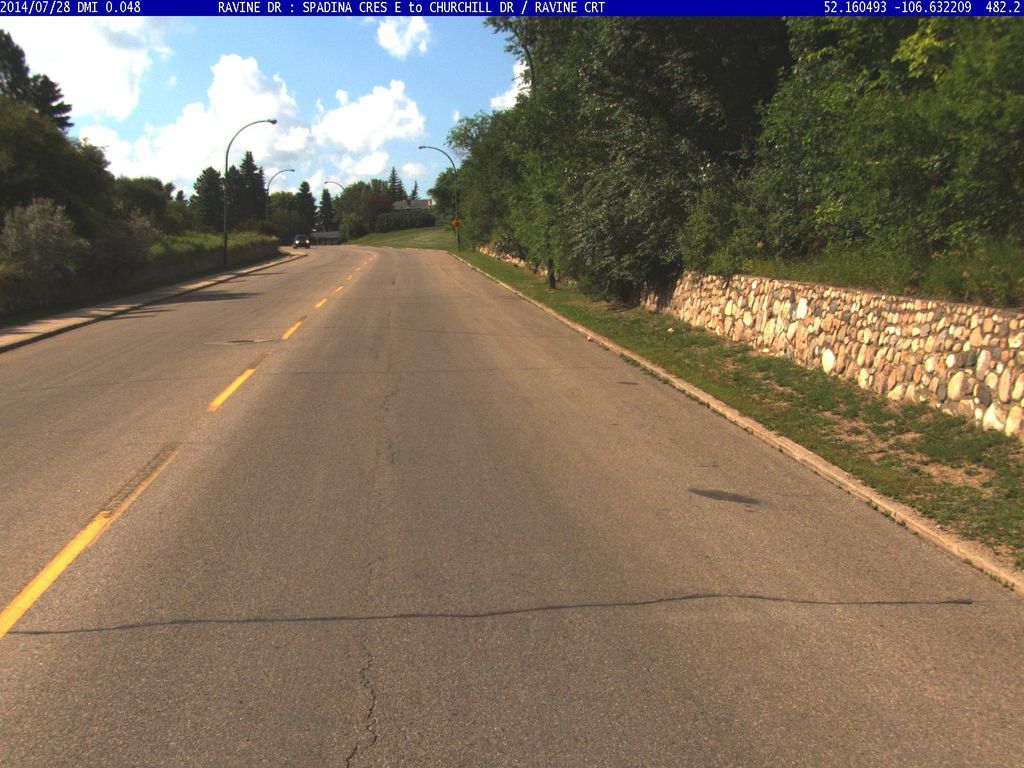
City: saskatoon